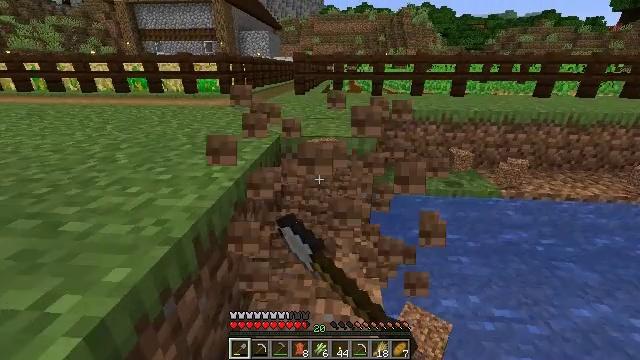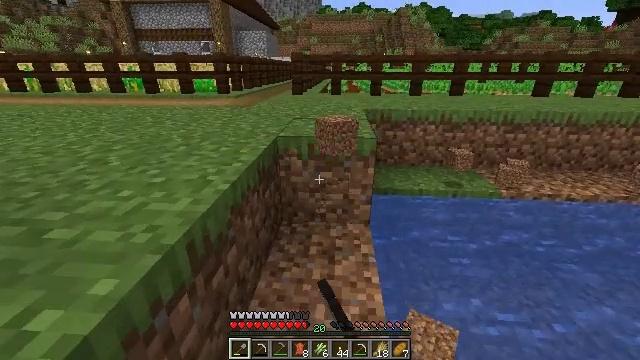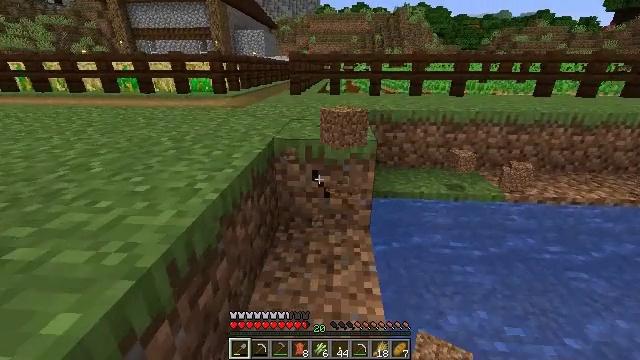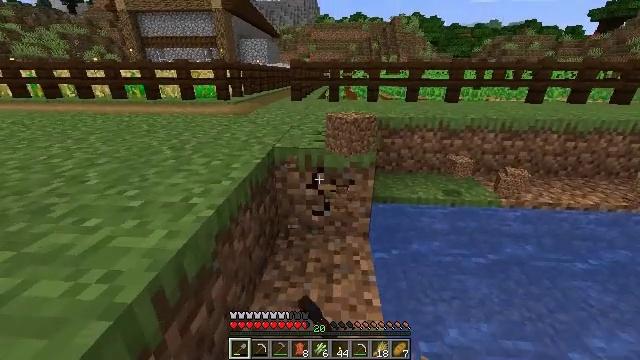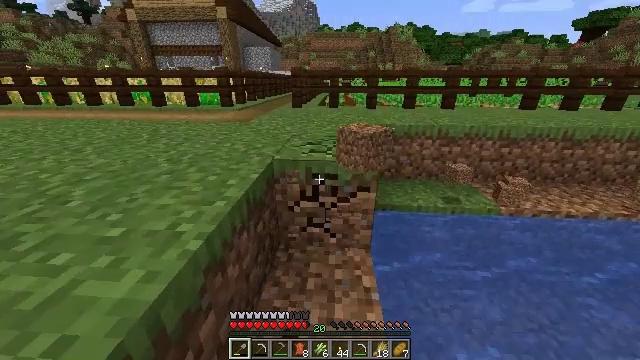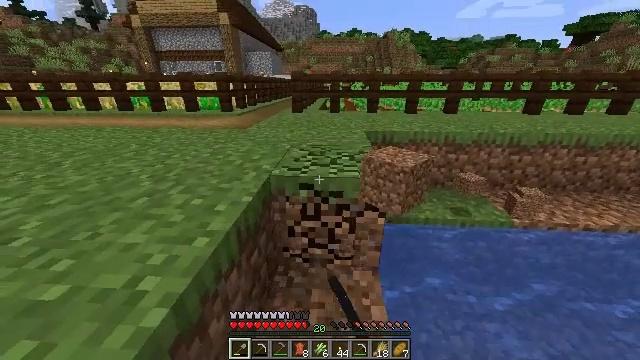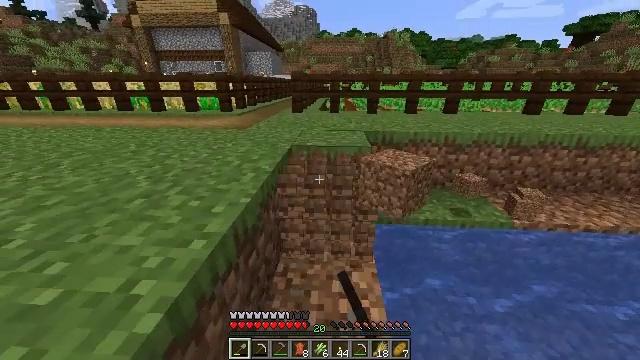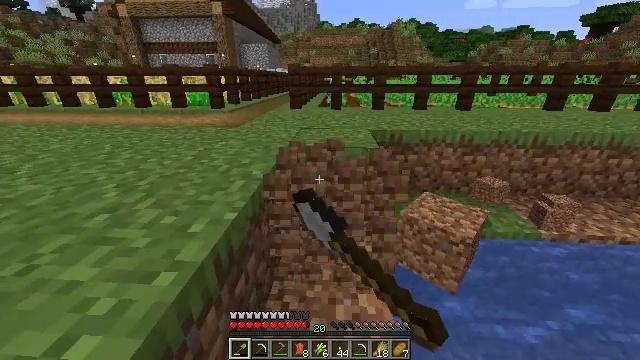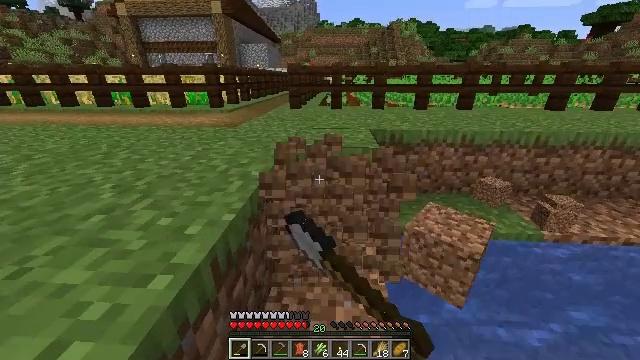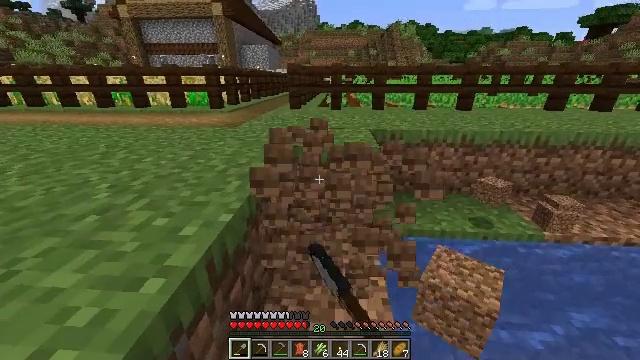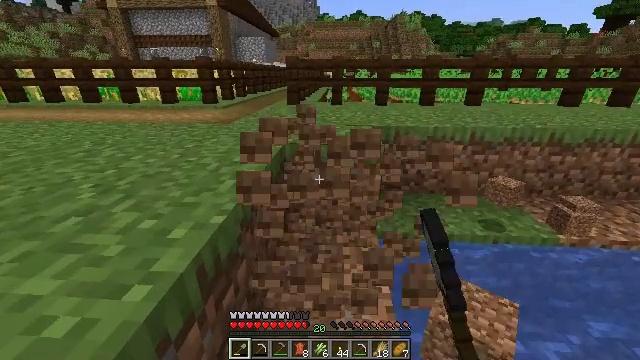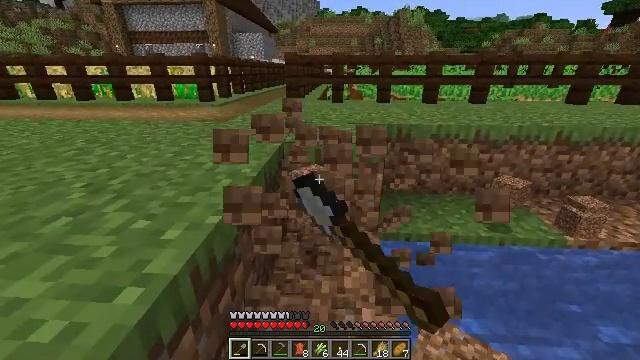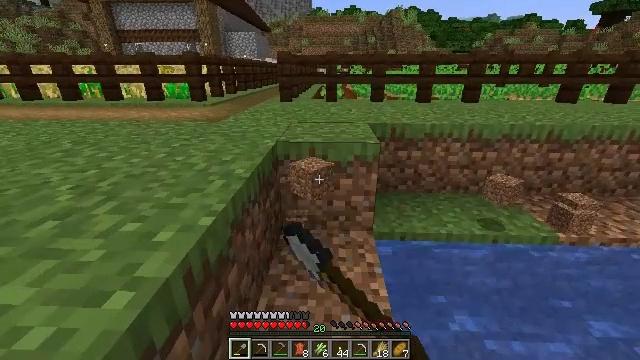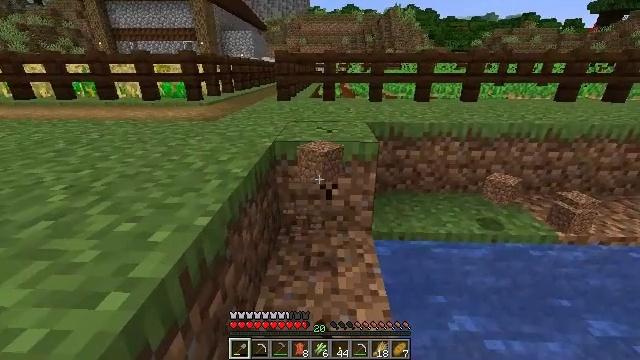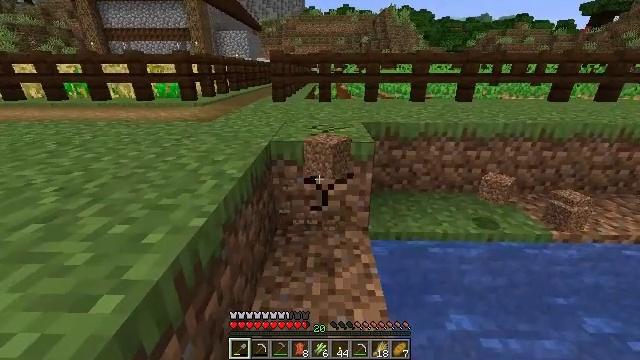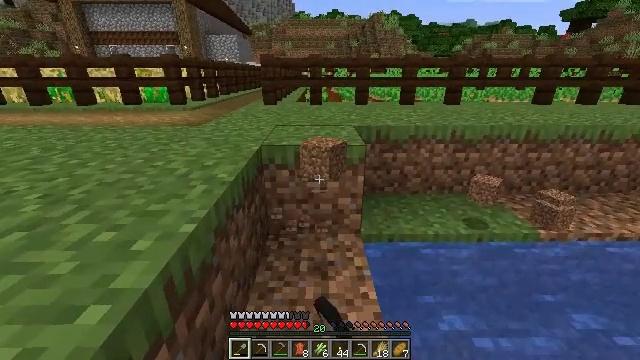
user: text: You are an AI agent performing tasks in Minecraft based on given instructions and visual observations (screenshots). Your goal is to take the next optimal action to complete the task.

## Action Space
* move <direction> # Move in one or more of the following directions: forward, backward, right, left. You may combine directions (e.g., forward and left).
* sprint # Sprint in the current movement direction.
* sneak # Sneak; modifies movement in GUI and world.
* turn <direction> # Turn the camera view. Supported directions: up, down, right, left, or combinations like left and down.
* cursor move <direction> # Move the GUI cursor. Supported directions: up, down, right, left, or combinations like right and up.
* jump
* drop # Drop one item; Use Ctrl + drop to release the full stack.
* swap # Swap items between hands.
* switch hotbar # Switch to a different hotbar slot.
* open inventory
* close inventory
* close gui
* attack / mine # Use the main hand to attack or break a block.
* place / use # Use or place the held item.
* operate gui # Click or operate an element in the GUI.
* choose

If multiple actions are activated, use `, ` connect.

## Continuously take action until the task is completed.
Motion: motion action
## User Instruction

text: Dig up the grass block for dirt.
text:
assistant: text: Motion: attack / mine
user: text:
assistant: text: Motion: move forward, attack / mine
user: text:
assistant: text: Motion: move forward, attack / mine
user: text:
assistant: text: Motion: move forward, attack / mine
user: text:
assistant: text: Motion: move forward, attack / mine
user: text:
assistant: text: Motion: attack / mine
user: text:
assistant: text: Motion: attack / mine
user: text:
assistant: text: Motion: attack / mine
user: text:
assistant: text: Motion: attack / mine
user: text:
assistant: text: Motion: attack / mine
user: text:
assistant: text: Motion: attack / mine
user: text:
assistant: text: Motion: turn right, attack / mine
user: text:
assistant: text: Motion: attack / mine
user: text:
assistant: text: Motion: attack / mine
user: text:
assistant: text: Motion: turn right
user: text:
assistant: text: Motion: no_op
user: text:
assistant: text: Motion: attack / mine
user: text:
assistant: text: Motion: attack / mine
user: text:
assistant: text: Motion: no_op
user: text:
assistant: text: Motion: no_op
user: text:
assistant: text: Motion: no_op
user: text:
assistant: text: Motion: no_op
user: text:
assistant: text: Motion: attack / mine
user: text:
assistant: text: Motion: attack / mine
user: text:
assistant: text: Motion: attack / mine
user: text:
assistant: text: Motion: no_op
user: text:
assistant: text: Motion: move forward
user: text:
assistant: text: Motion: move forward, attack / mine
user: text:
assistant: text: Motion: move forward, attack / mine
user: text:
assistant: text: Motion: attack / mine